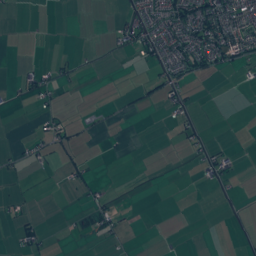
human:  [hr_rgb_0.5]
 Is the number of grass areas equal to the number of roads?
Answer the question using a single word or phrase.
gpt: no

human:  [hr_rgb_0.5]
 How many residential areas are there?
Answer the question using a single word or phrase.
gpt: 4

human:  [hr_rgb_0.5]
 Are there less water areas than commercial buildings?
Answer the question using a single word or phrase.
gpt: no

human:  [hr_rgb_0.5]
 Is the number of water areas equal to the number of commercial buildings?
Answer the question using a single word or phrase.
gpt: no

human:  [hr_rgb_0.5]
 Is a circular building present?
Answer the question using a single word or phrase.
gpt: yes

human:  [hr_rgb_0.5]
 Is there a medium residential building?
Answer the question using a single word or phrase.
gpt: yes

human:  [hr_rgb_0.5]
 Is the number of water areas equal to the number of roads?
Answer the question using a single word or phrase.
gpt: no

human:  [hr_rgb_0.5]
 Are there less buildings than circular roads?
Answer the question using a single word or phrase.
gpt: no

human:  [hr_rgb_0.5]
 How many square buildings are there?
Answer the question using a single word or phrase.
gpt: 9

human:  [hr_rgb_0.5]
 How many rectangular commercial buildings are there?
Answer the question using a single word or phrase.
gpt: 6

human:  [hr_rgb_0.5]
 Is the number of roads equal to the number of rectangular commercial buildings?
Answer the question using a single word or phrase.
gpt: no

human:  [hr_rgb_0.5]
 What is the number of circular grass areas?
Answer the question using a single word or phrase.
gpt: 0

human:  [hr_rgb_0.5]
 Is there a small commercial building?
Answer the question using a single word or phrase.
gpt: yes

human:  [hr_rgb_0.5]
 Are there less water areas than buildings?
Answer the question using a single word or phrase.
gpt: yes

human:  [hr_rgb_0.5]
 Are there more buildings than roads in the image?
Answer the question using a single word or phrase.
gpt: yes

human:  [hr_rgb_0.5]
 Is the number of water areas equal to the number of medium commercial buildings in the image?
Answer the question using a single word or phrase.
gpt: no

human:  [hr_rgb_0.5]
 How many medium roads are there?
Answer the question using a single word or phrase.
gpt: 0

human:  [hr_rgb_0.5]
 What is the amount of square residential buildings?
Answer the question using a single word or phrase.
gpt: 9

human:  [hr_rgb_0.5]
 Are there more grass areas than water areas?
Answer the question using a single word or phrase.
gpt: yes

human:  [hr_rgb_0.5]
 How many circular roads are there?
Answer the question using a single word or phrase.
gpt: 0

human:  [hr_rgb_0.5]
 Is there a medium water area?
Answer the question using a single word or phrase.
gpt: yes

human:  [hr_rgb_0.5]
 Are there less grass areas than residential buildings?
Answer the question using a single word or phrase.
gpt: yes

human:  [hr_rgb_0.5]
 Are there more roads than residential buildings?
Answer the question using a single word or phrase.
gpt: no

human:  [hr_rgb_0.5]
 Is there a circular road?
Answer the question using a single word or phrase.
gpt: no

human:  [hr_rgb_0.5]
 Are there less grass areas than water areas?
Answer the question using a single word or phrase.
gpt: no

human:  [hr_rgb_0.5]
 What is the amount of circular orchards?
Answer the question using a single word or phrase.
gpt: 0

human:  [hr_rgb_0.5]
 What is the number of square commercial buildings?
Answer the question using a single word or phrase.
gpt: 0

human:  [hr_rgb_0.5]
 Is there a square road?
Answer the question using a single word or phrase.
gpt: no

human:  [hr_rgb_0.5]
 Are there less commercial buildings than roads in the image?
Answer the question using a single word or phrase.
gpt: yes

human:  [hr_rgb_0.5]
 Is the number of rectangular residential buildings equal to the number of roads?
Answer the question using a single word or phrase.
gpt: no

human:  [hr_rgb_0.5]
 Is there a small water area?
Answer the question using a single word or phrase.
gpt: yes

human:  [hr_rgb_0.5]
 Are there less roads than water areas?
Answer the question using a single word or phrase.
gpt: no

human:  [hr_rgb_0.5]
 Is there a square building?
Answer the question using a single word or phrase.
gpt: yes

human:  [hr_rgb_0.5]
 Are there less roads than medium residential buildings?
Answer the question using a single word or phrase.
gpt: no

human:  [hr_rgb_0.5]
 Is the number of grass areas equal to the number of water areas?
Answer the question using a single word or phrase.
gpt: no

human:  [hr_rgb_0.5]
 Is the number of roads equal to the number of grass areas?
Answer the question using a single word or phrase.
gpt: no